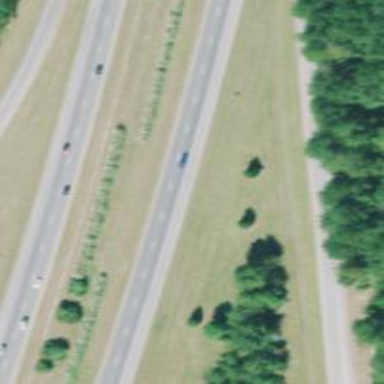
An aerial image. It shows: Motorway.